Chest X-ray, PA view. Patient: 59 years old, sex F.
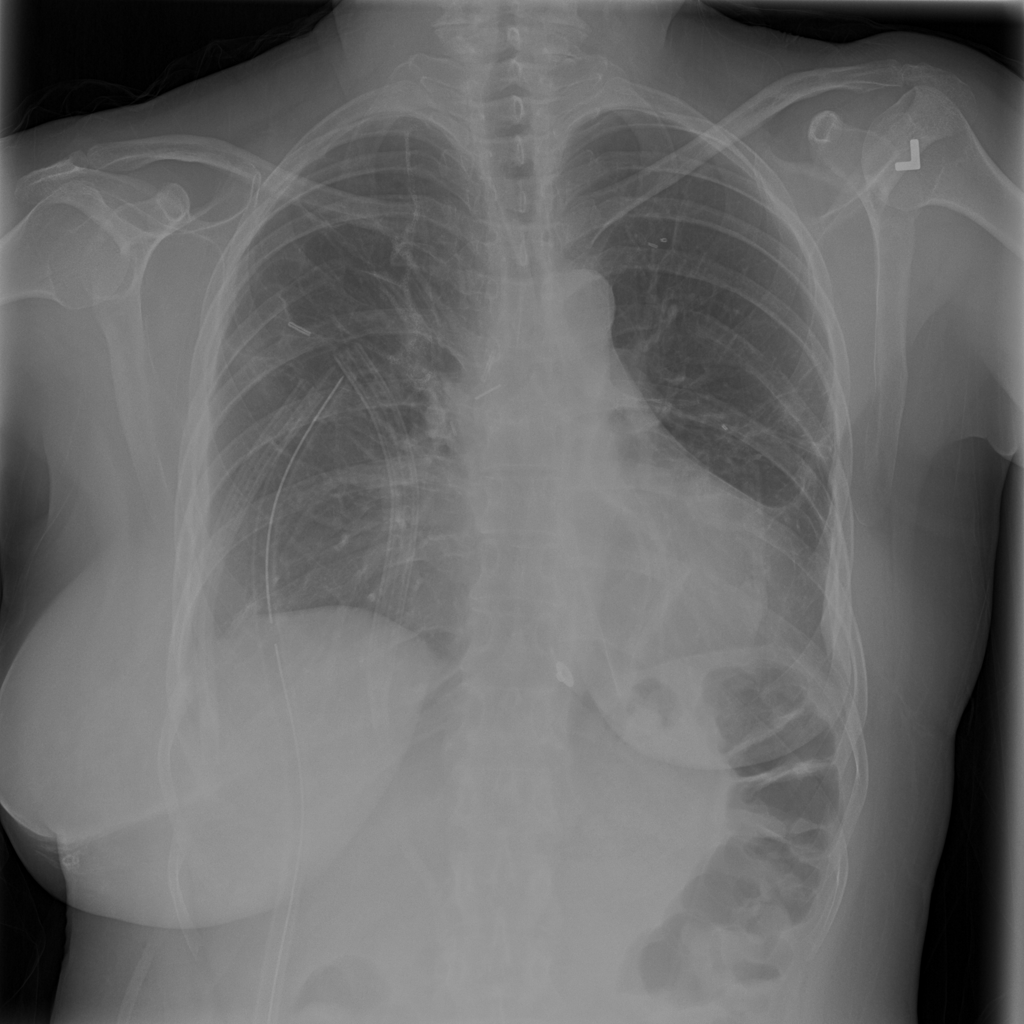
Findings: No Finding